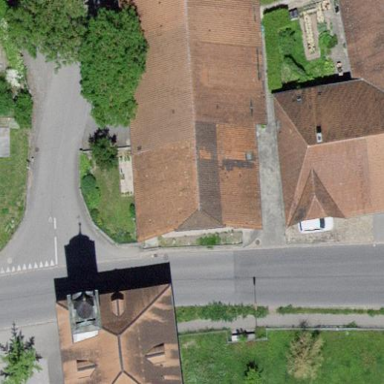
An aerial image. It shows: Residential building.